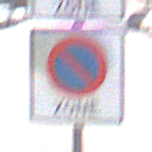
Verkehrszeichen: BeginnEingeschraenktesHalteverbotZone
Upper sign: BeginnZone30
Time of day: MorningAfternoon
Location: Outdoor (Urban)
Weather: PartlyCloudy
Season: NotSpecified
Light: Natural